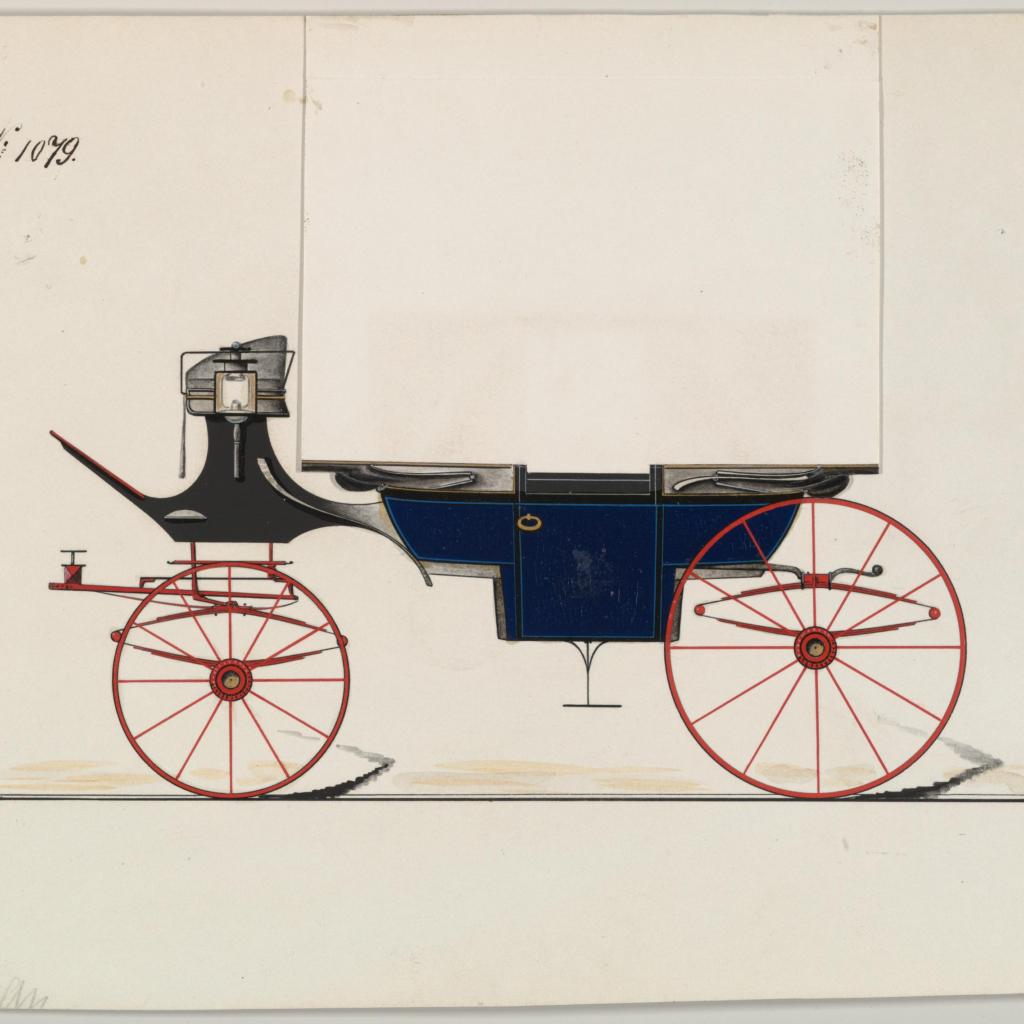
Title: Design for Landau, no. 1079
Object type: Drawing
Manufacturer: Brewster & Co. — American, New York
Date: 1850–70
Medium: Pen and black ink, watercolor and gouache with gum arabic and metallic ink
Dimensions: sheet: 6 5/8 x 8 9/16 in. (16.8 x 21.7 cm)
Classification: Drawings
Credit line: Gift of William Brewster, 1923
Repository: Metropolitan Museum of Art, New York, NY